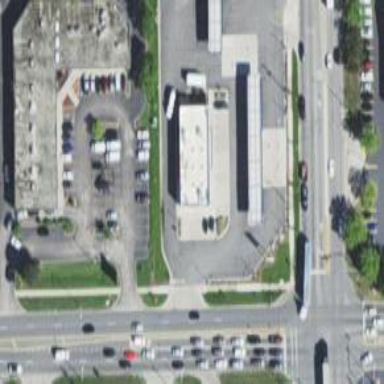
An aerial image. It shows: Convenience shop.